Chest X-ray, PA view. Patient: 24 years old, sex M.
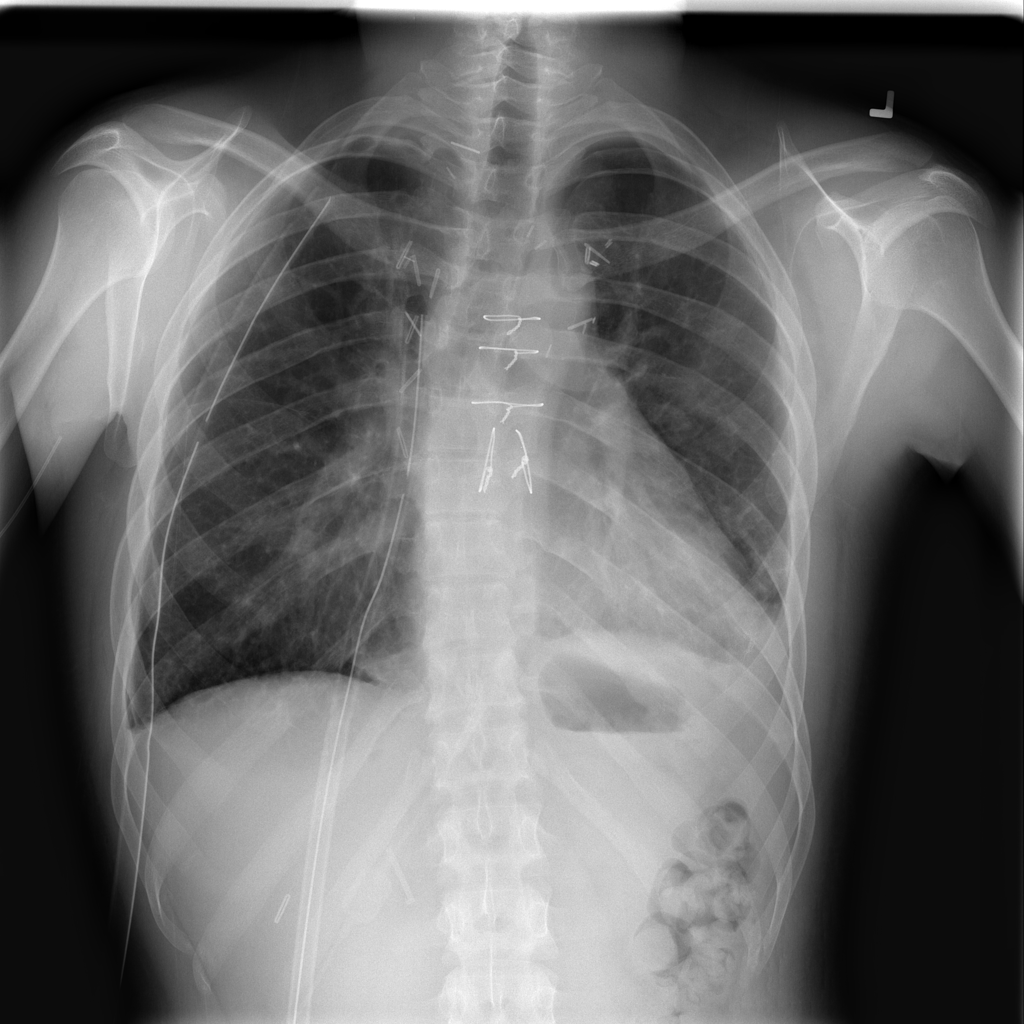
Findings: No Finding